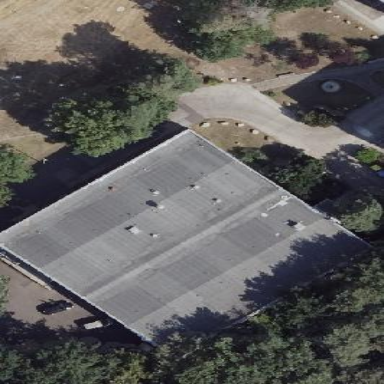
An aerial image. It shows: Commercial building.